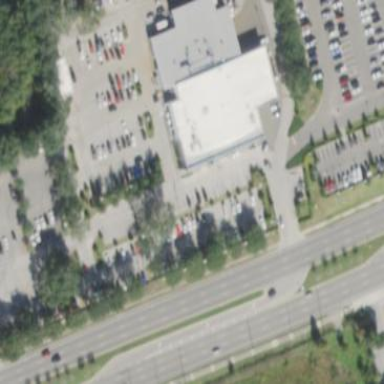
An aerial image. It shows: Commercial building housing car shop.